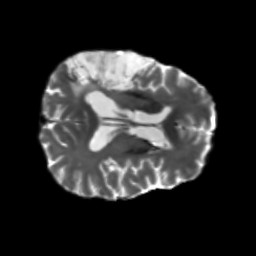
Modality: T2w
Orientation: axial
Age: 66
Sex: male
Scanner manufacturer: siemens
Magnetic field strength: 3 T
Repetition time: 5.25 s
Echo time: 0.08 s